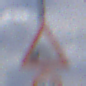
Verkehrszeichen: Ufer
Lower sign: Geschwindigkeit90
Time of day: Midday
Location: Outdoor (Nature)
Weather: PartlyCloudy
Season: NotSpecified
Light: Natural